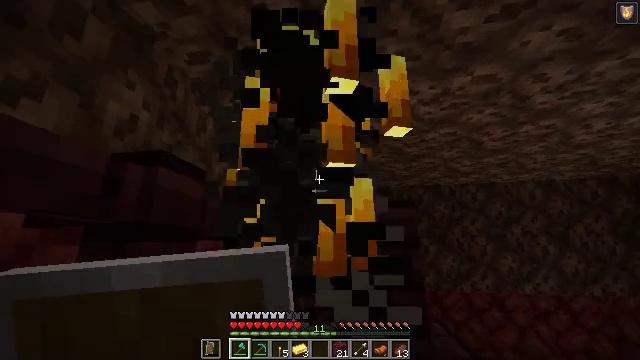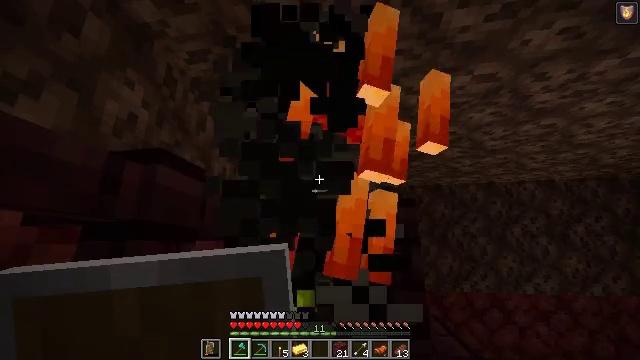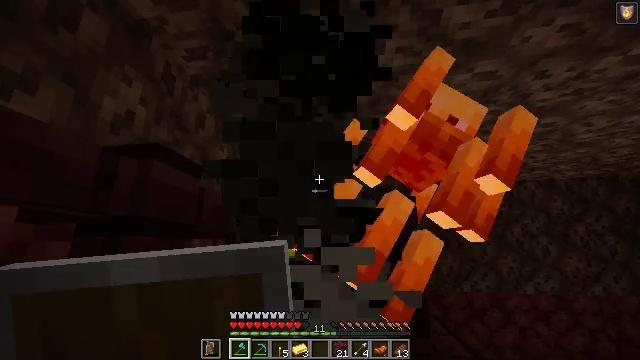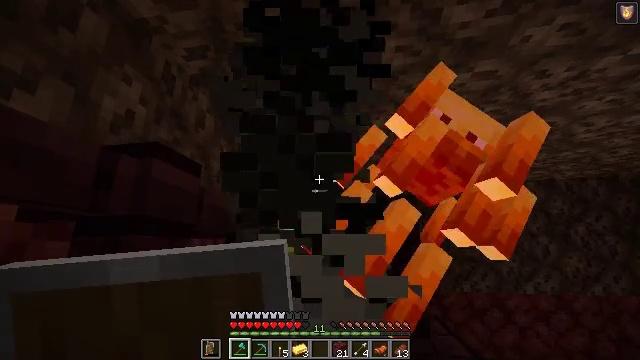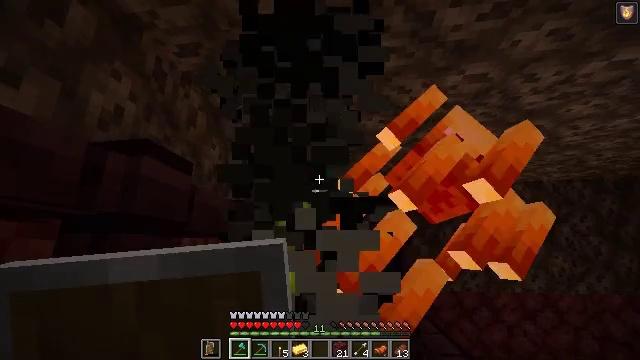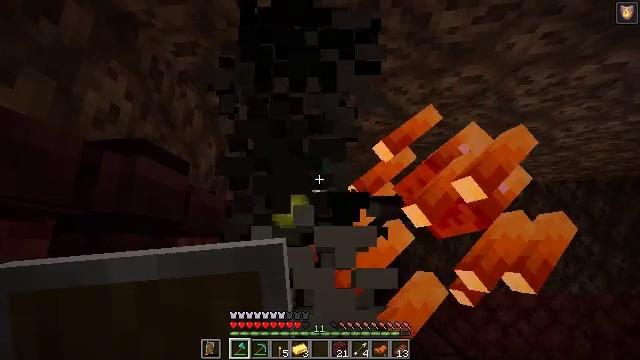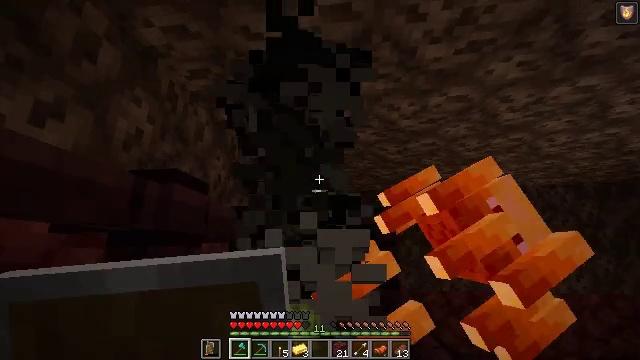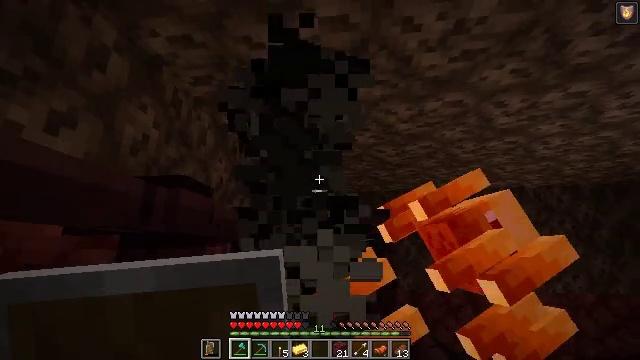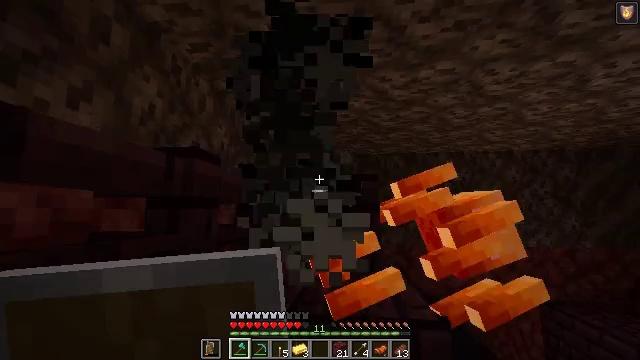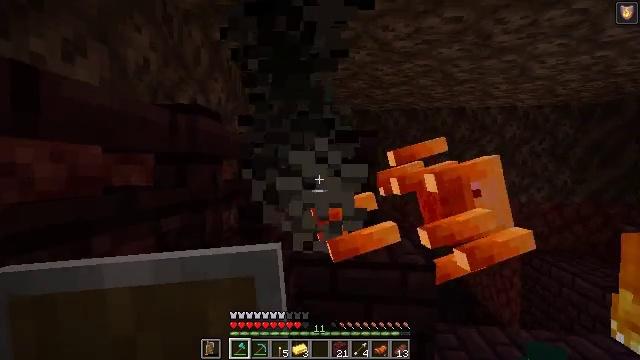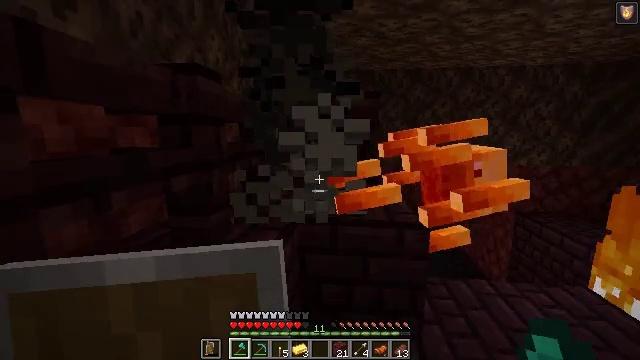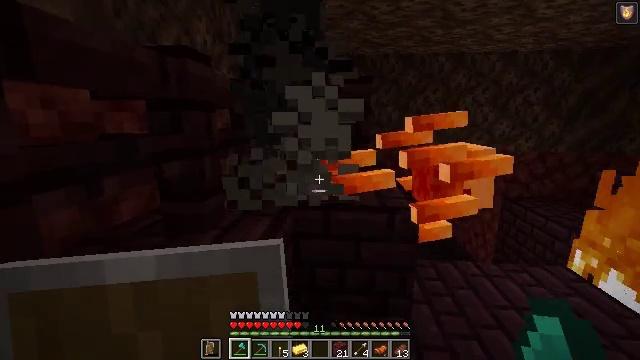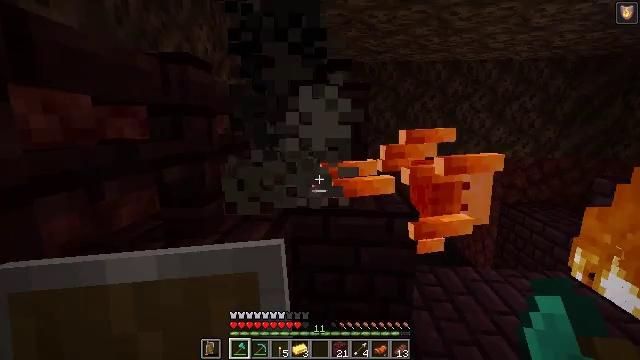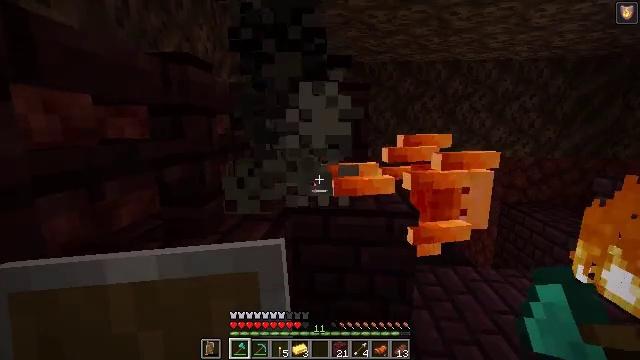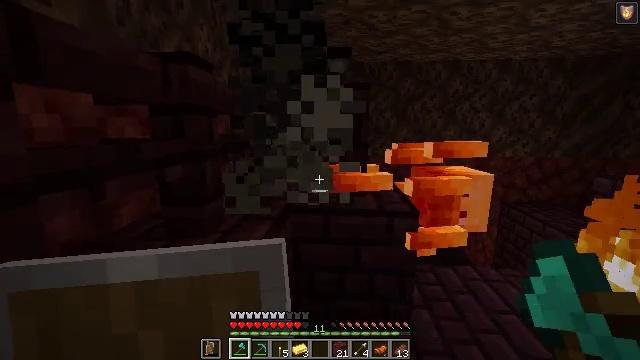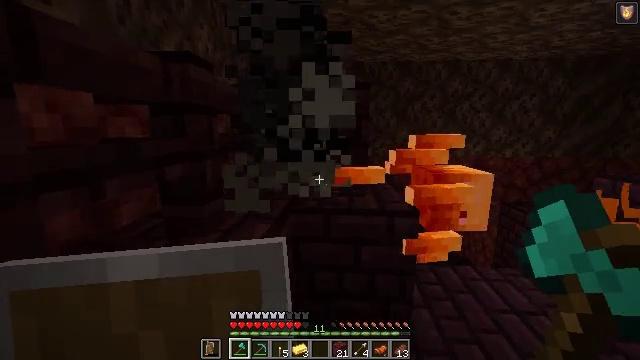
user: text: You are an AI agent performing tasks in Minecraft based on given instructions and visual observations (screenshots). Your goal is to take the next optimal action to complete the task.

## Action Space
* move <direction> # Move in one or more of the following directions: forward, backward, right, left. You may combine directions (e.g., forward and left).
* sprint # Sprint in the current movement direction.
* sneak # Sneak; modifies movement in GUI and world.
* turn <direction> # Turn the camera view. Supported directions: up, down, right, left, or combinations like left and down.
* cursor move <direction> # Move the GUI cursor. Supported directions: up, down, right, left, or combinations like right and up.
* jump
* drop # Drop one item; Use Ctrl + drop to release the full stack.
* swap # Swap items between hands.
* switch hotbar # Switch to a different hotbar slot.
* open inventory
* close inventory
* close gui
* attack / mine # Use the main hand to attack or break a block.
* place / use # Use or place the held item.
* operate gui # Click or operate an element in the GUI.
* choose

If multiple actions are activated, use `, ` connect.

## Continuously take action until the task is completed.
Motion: motion action
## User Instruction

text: Put out the fire.
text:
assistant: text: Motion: no_op
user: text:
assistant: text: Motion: no_op
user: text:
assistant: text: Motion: no_op
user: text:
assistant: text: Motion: turn right
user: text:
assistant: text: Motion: move back
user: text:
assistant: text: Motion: move back
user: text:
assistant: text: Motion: move back
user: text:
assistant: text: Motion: turn down
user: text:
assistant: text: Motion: turn down
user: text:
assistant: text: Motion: turn down
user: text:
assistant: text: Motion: turn right and down
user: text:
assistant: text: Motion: turn up
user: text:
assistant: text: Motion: no_op
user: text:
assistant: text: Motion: no_op
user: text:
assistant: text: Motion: no_op
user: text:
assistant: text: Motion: move forward, turn left and down
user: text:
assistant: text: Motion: move forward, turn right and down
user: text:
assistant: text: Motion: move forward, turn right
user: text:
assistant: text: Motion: move forward
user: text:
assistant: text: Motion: move forward
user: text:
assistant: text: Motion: move forward
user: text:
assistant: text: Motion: move forward
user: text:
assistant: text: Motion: move forward, jump
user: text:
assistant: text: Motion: move forward, jump
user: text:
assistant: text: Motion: move forward, turn down, jump
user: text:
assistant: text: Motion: move forward, jump
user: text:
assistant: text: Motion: move forward
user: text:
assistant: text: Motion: move forward and move left
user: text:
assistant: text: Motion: move forward and move left
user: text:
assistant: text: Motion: move forward